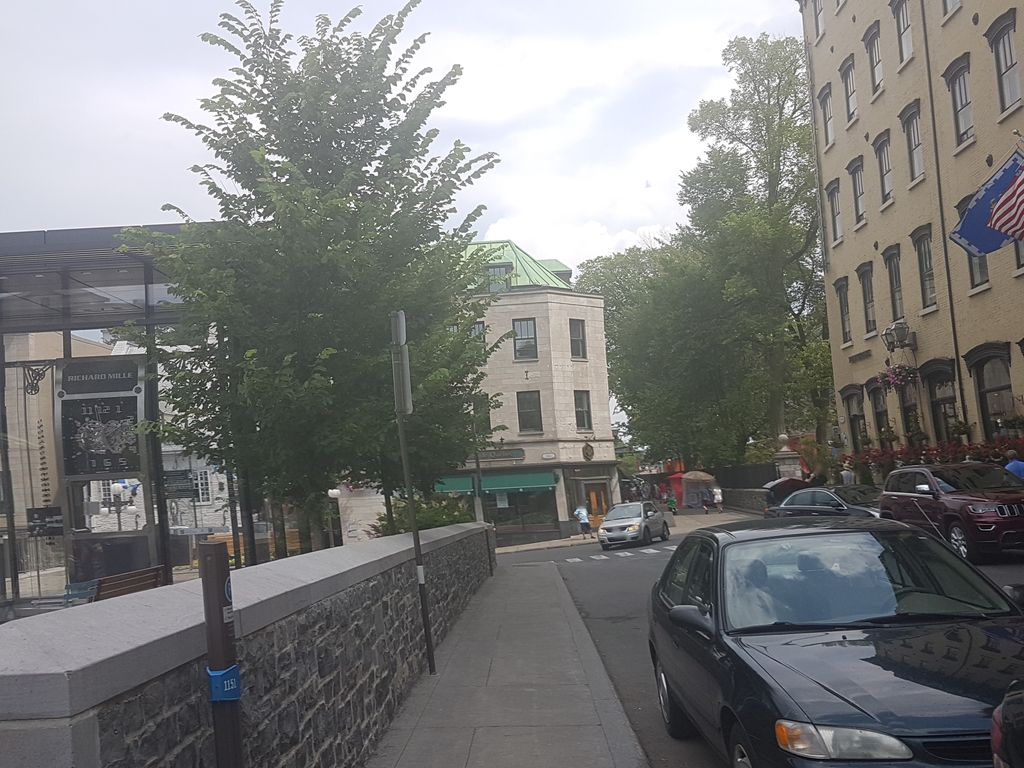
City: quebec_city